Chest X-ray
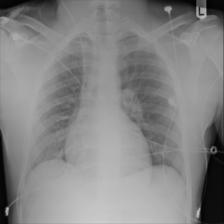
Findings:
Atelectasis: negative
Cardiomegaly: negative
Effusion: negative
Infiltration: negative
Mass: negative
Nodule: negative
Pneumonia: negative
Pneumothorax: negative
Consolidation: negative
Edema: negative
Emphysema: negative
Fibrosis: negative
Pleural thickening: negative
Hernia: negative